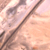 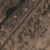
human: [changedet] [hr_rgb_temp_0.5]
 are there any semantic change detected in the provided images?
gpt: Many houses and buildings were built near the street.